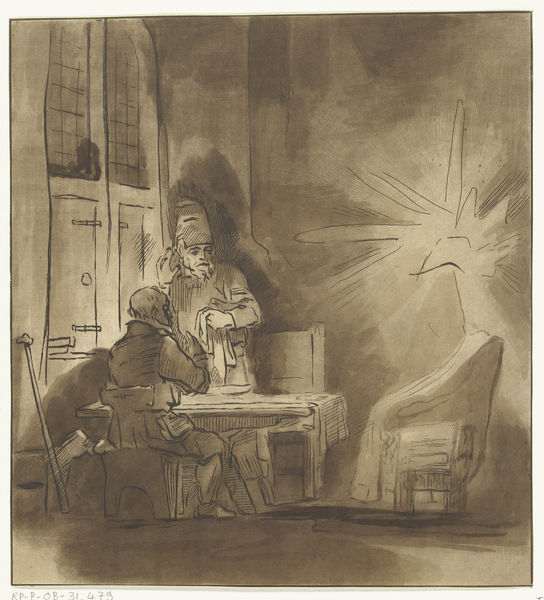
Titel: De maaltijd te Emmaüs
Künstler: Jacobus Buys
Standort: Amsterdam
Institution: Rijksmuseum
Schlagwörter: feder, sitzen, braun, fenster, grau, holz, hut, licht, männer, pastell, rücken, schwarz, skizze, stuhl, tisch, tür, weiss, zeichnung, alt, mütze, stehen, boden, stock, lehne, stab, monochrom, türe, bank, zwei männer, glatze, tor, stern, strahlen, radierung, darstellung, pastel, alte männer, riegel